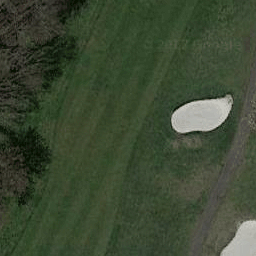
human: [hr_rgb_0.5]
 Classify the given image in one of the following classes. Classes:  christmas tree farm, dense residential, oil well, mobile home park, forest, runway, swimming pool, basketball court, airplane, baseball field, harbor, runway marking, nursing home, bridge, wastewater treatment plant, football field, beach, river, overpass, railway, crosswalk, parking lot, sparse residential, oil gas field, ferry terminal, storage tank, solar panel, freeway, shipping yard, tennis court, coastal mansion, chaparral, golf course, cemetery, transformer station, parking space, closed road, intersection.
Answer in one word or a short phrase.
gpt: golf course